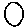
Label: circle